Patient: sex M, age 21
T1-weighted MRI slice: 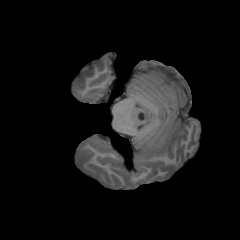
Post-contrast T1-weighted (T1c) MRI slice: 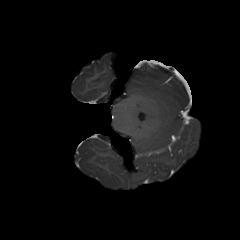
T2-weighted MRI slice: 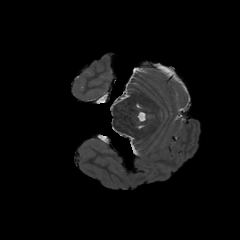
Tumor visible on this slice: no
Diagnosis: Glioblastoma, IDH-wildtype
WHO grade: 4